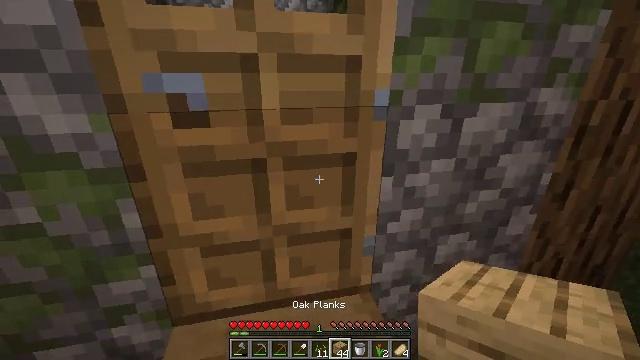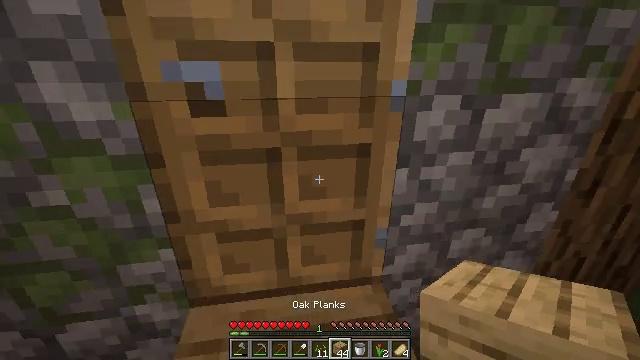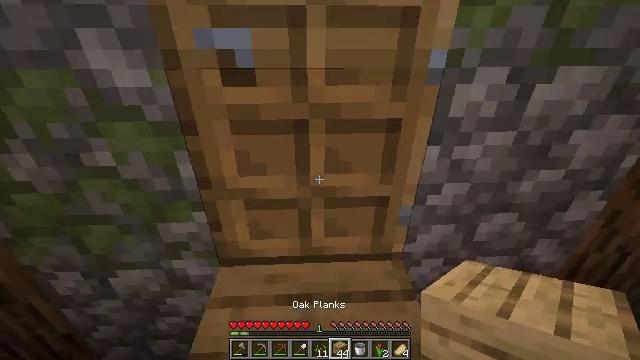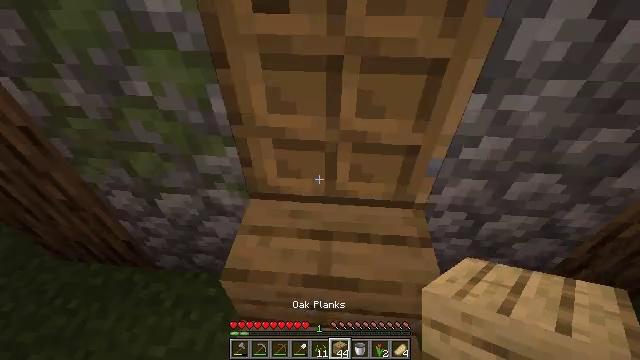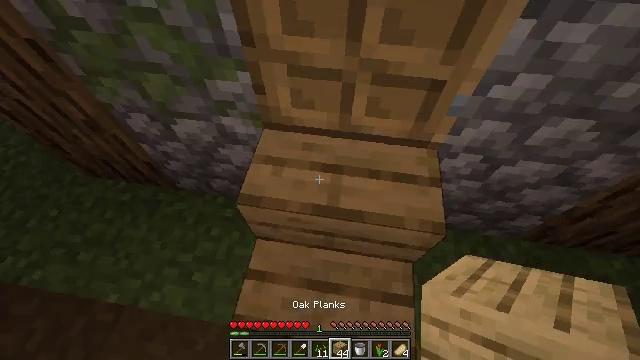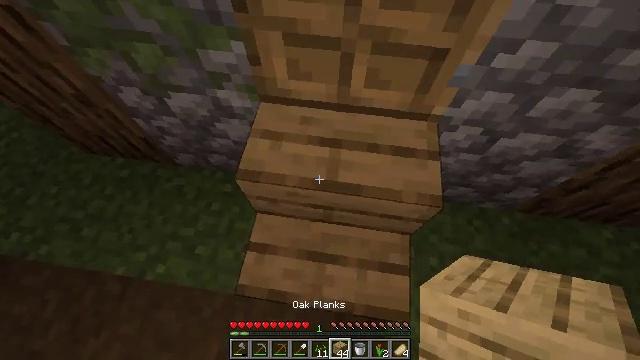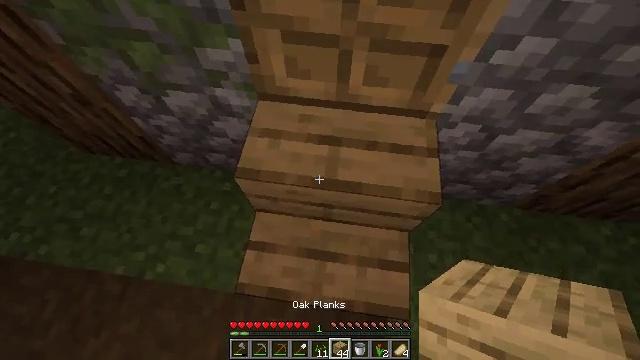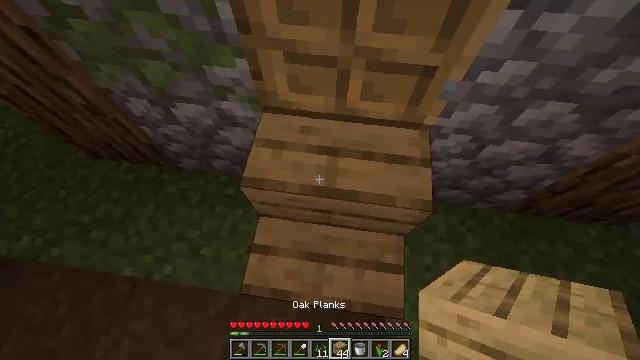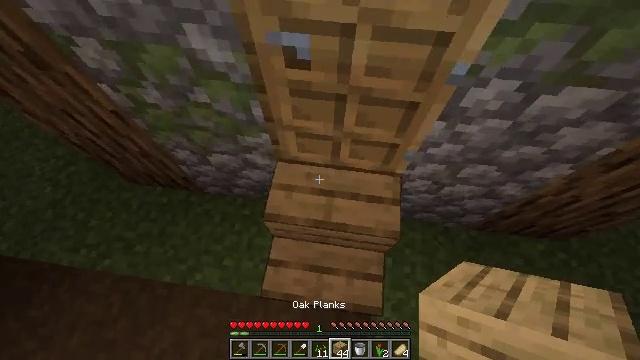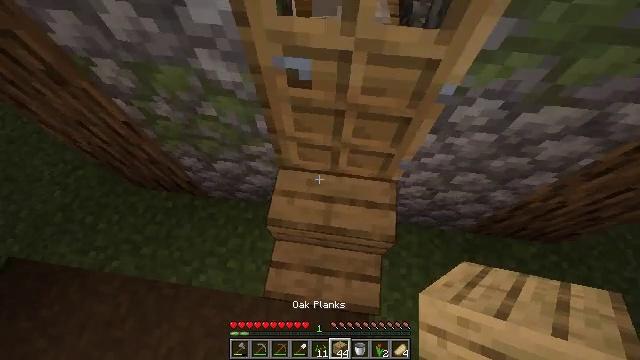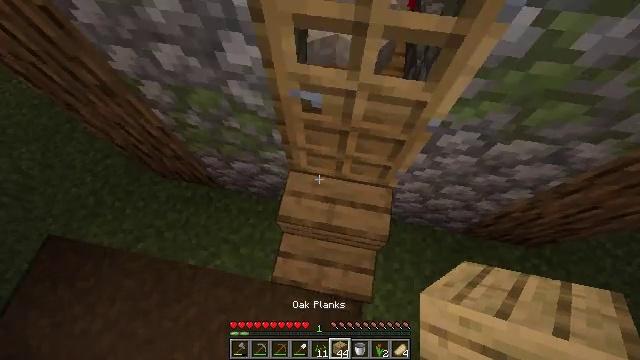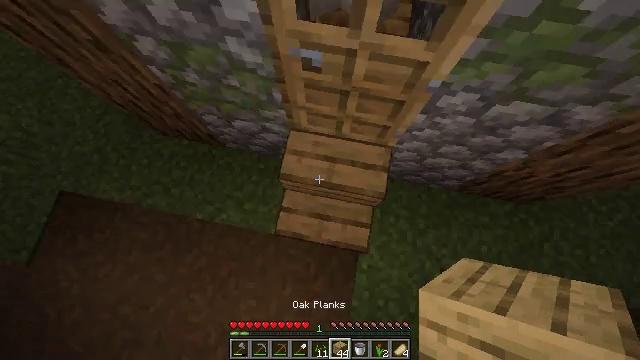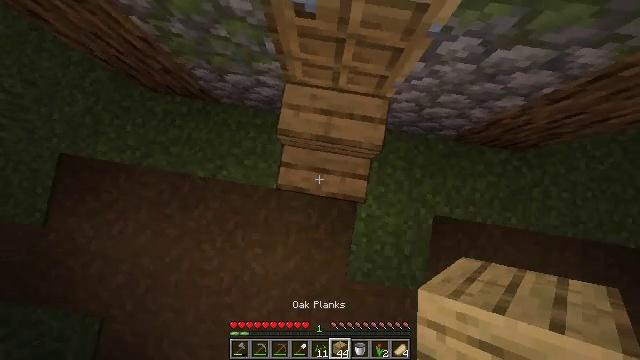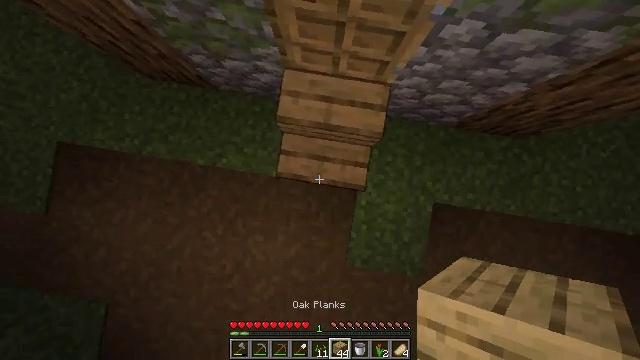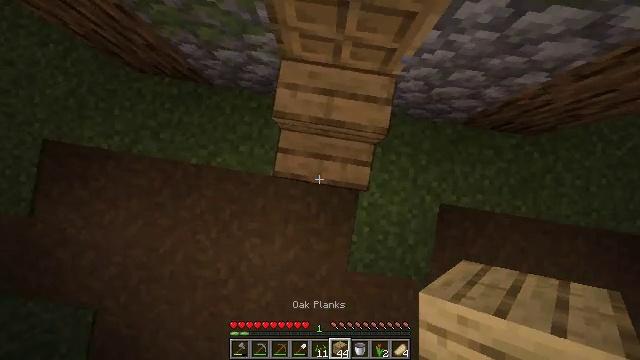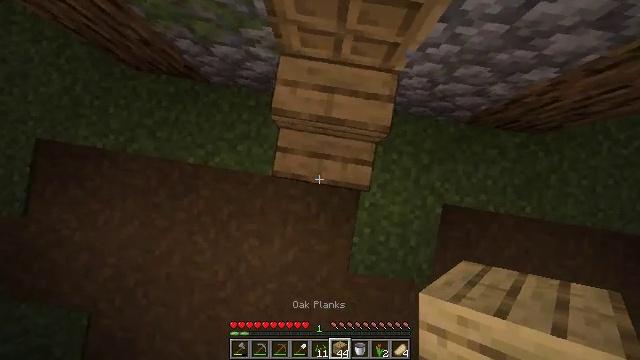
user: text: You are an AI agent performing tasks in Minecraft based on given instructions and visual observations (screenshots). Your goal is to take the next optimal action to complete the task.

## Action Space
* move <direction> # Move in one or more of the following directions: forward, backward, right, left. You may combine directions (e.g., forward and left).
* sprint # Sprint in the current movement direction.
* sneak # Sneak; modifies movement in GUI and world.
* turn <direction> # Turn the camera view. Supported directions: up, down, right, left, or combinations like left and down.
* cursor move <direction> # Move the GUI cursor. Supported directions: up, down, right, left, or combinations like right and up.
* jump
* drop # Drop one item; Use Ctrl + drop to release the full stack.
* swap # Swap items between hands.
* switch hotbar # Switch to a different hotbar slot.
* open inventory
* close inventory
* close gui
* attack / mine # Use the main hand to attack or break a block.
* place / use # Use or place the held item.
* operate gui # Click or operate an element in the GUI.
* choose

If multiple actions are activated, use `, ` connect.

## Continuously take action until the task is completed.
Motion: motion action
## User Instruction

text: Attack the oak stairs to recycle them.
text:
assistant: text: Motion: turn left and down
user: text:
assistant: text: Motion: turn left and down
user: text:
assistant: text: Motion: turn left and down
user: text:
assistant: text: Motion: turn left and down
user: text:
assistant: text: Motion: turn down
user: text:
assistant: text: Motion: no_op
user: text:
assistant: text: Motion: jump
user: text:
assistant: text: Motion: jump
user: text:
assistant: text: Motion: jump
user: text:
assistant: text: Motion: turn left and down, jump
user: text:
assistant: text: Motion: turn down, jump
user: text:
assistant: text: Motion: turn right and down, jump
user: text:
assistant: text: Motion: turn down, use / place, jump
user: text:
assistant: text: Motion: use / place, jump
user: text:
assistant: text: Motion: use / place, jump
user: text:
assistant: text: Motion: use / place, jump
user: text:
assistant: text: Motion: turn up, jump
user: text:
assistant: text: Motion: turn up, jump
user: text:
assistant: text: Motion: turn up, jump
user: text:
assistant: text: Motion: no_op
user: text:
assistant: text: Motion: turn up
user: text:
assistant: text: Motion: turn up, switch to hotbar 1
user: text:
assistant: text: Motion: turn up, switch to hotbar 1
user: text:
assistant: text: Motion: switch to hotbar 1
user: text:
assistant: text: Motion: attack / mine, switch to hotbar 1
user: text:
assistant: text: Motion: attack / mine
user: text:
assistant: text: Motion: attack / mine
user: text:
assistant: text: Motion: attack / mine
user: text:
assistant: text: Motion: attack / mine
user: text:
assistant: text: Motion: attack / mine